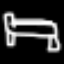
Label: bed